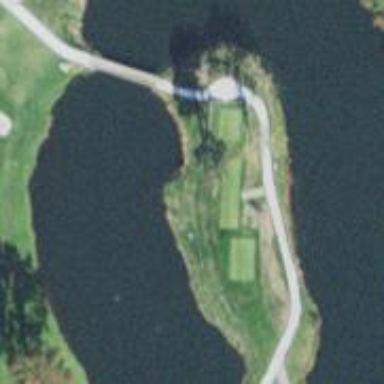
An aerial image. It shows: Water hazard on golf course. The hazard is natural water feature.